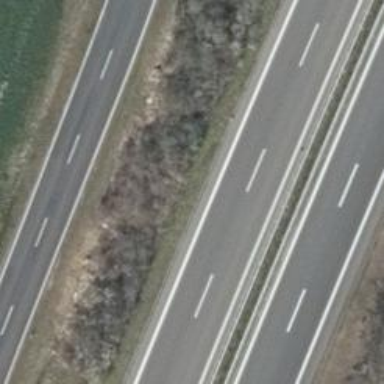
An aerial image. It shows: Asphalt motorway.